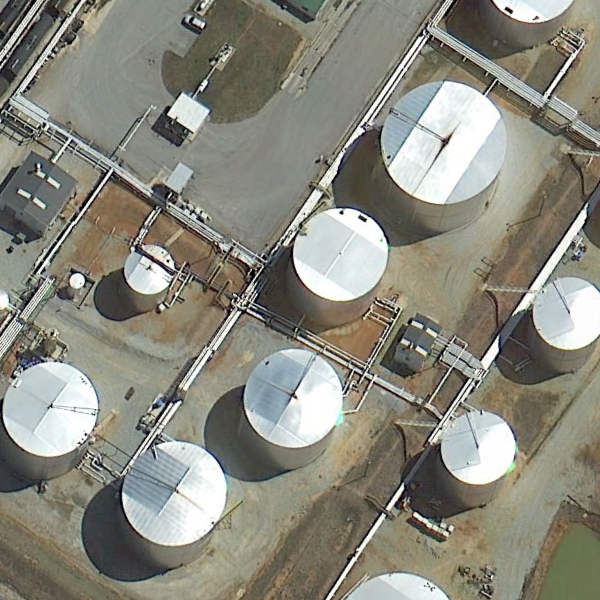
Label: StorageTanks